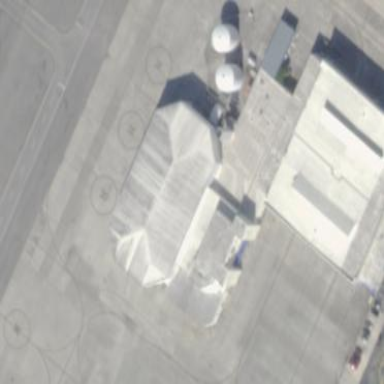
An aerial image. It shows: Hangar at the airport.